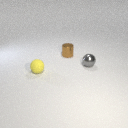
small brown metal cylinder to the left of small gray metal sphere